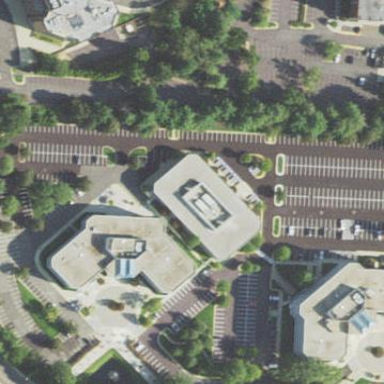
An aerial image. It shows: Office building.